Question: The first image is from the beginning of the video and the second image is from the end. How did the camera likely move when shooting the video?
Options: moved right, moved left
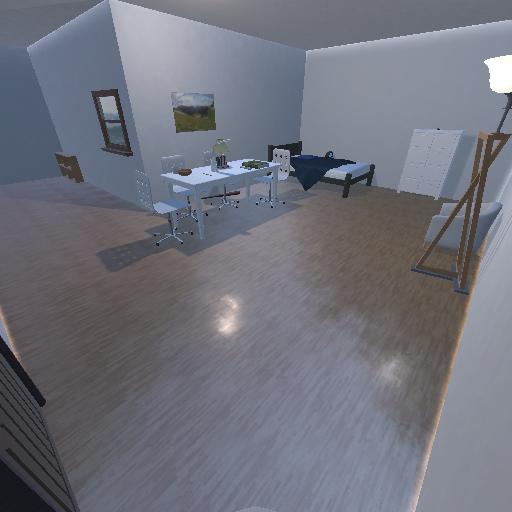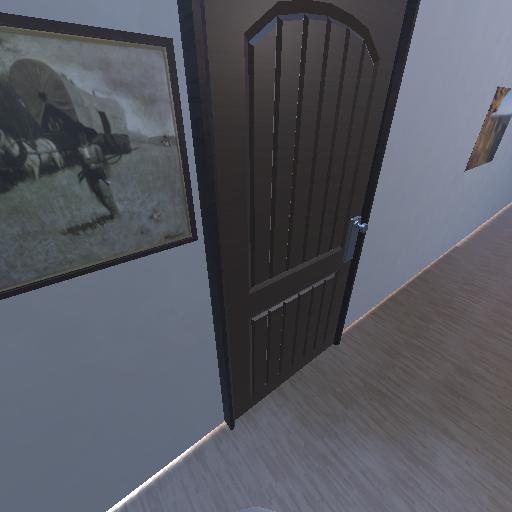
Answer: moved right